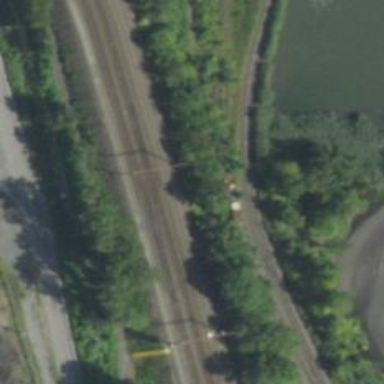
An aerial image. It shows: Railway siding with rails.